Question: Something missing with the code (I guess). I want to show the student id and name in the list box. But I see this:

I can't figure out the problems especially with the inner join.
'''
private void button1_Click(object sender, EventArgs e)
{
string strName = "";
connect.Open();
SqlCommand command = new SqlCommand(" Select Student_tbl.StudentName, Student_tbl.StudentID, Module_tbl.ModuleID FROM[Course-Student] INNER JOIN Student_tbl ON [Course-Student].SID = Student_tbl.StudentID INNER JOIN Module_tbl ON[Course-Student].CID = Module_tbl.ModuleID WHERE(Module_tbl.ModuleID = '" + tbCourse.Text+"')",connect);
command.ExecuteNonQuery();
SqlDataReader reader = command.ExecuteReader();
while (reader.Read())
{
strName = reader[1].ToString();
listBox1.Items.Add(strName);
}
connect.Close();
}
'''
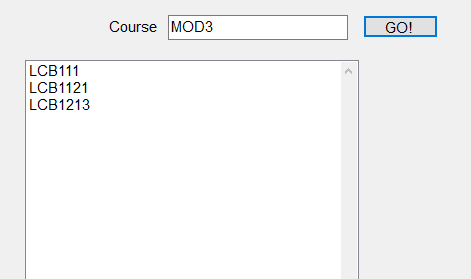
Answer: You are printing retrieving from the reader only the 'StudentID' field. Change your 'while' loop as follows to retrieve both fields and concatenate the values:
'''
while (reader.Read())
{
var name = reader[0].ToString();
var id = reader[1].ToString();
listBox1.Items.Add(id + " " + name);
}
'''
You can also use <URL> like this:
'''
while (reader.Read())
{
listBox1.Items.Add($"{reader[1].ToString()} {reader[0].ToString()}");
}
'''
Also, as for the sql statement: Do not use string concatenation to create the statement. This is susceptible for SQL Injections. Use instead <URL>